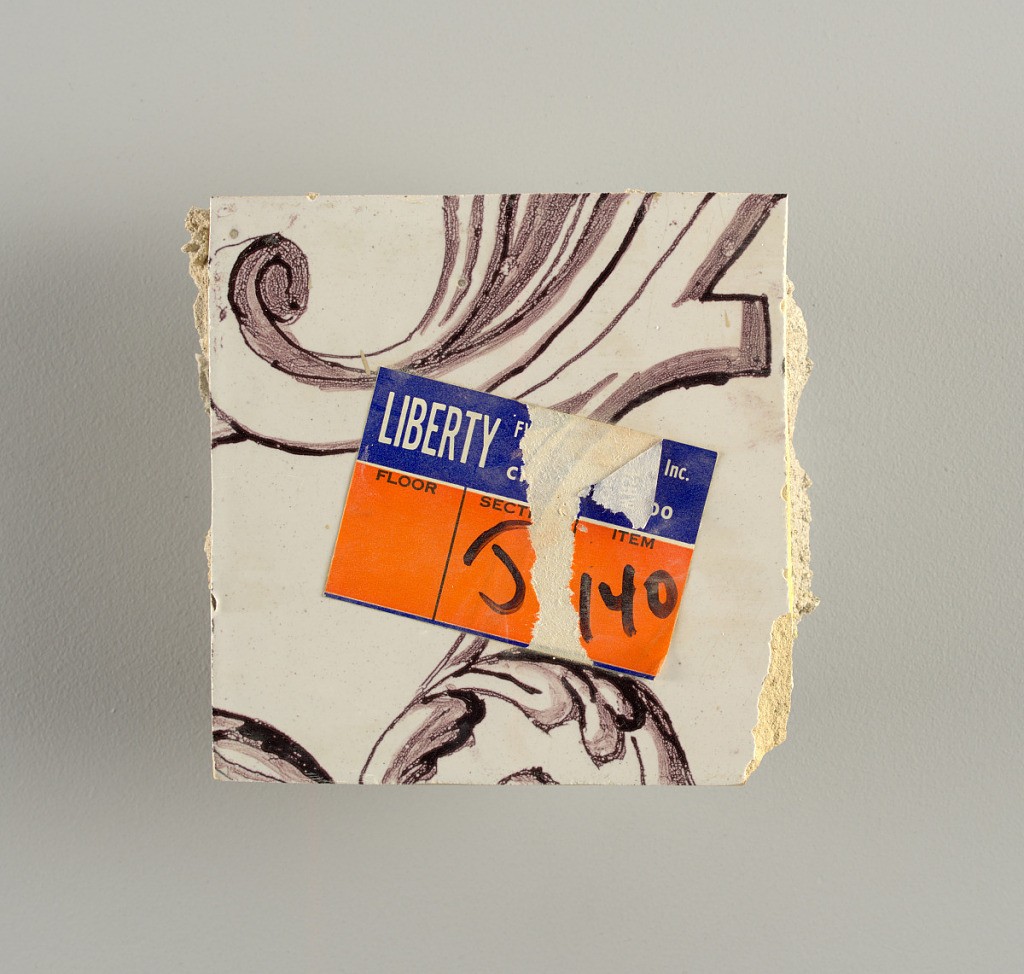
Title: Wall facing
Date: ca. 1725
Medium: tin-glazed earthenware, underglaze
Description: Two vertical rectangles, twenty-three tiles high.  A) Nine tiles wide at top; seven tiles wide at bottom.  B) Ten and one-half tiles wide.

Arabesque design of foliage.  A) with centered figure of Justice under a canopy.  B) with centered urn.